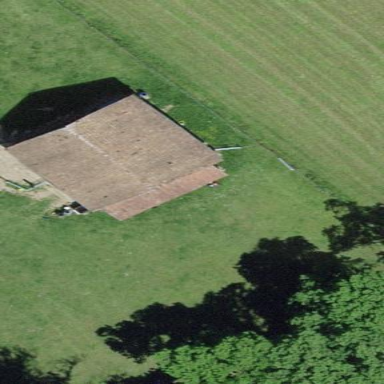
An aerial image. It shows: Farm auxiliary building.